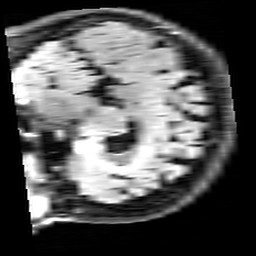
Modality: FLAIR
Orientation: sagittal
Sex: female
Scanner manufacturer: siemens
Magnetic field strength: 3 T
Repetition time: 10 s
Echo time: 0.09 s